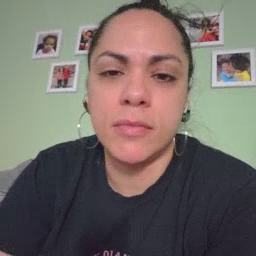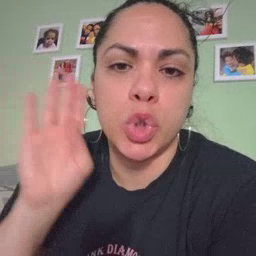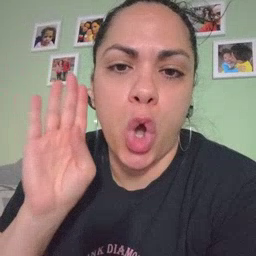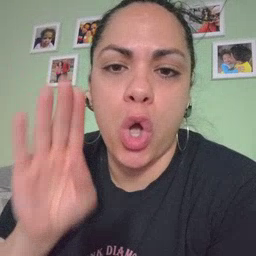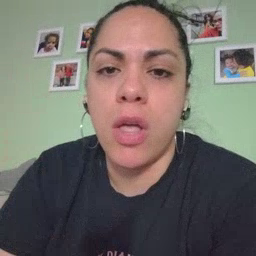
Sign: dog